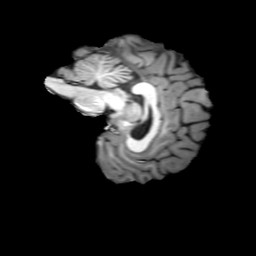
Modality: T1w
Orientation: sagittal
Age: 31
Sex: female
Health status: ill